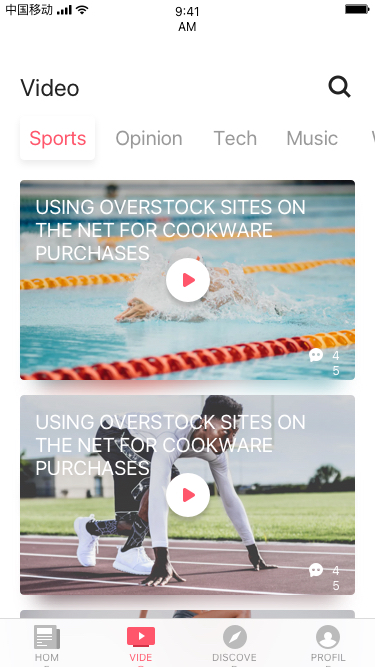
Text in this UI design:
Video
Sports
Opinion
Tech
Music
World
Using Overstock Sites On The Net For Cookware Purchases
45
Using Overstock Sites On The Net For Cookware Purchases
45
Using Overstock Sites On The Net For Cookware Purchases